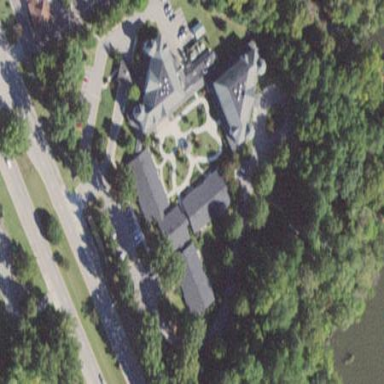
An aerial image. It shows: Nursing home building.